You are looking at a signal-to-image encoding: consecutive vibration samples arranged as the rows of a grayscale square. Diagnose the bearing from this image, choosing from: normal, inner_race, outer_race, ball.
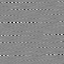
Answer: outer_race